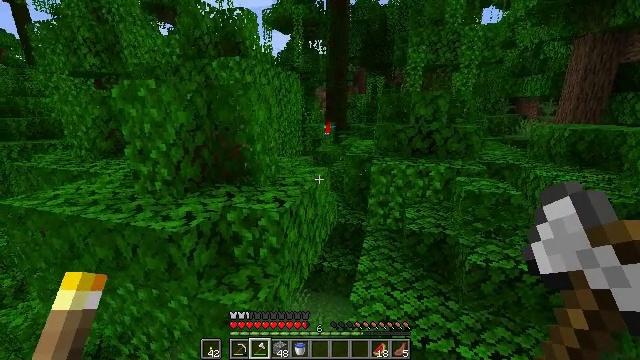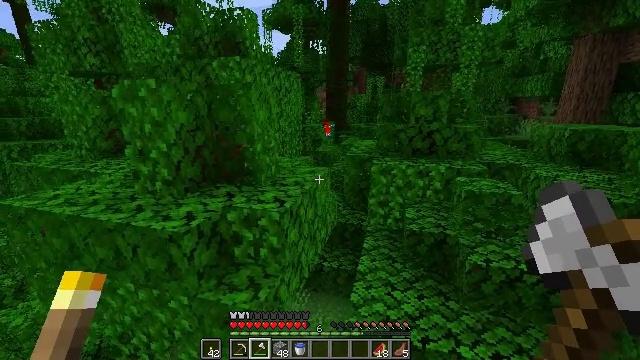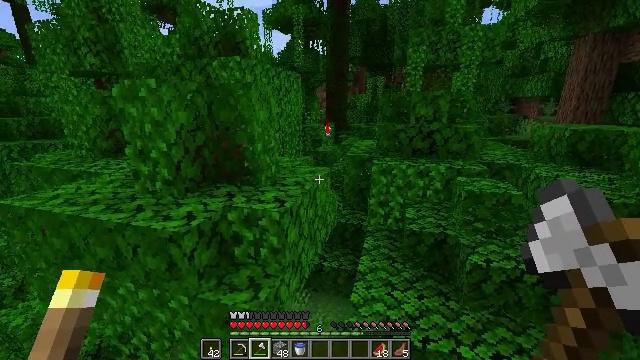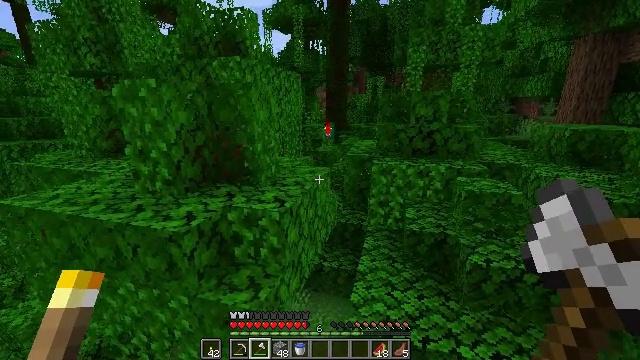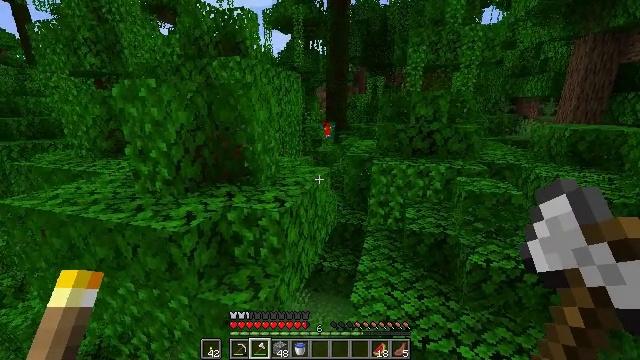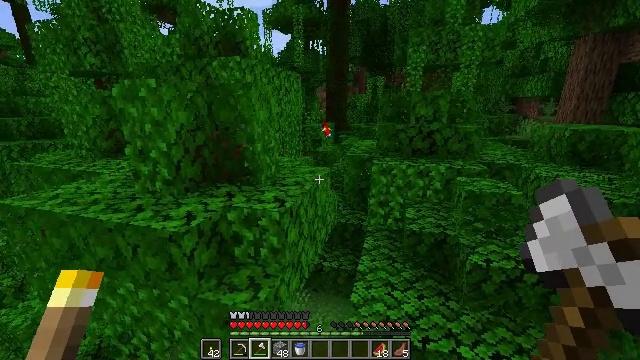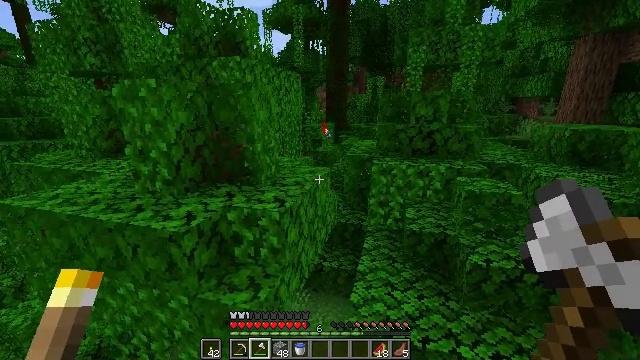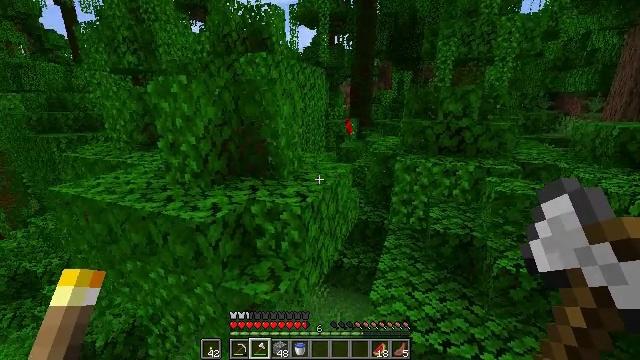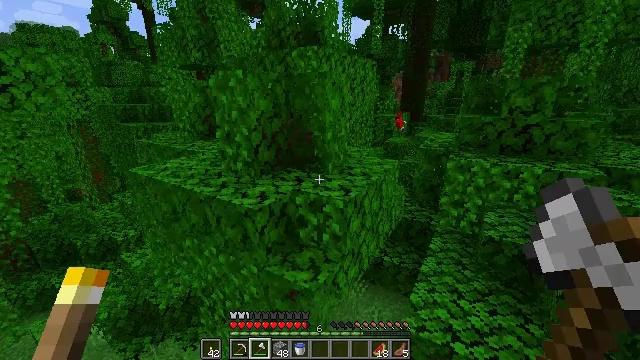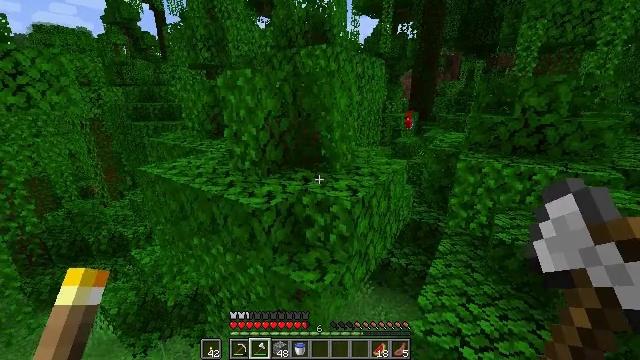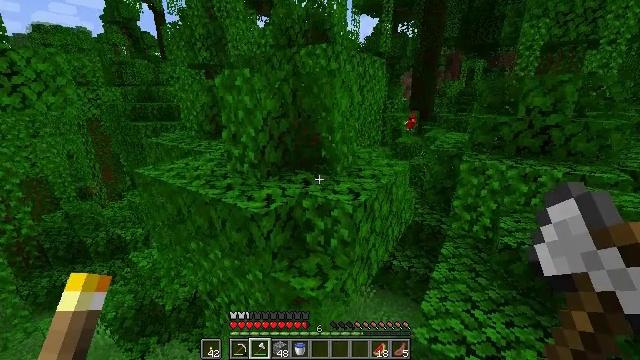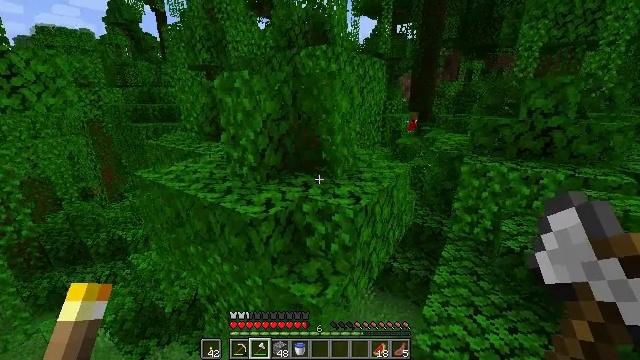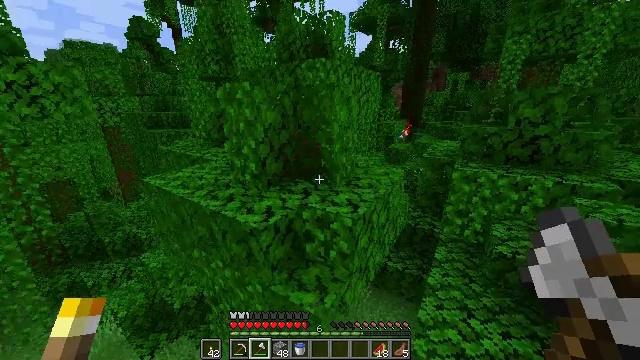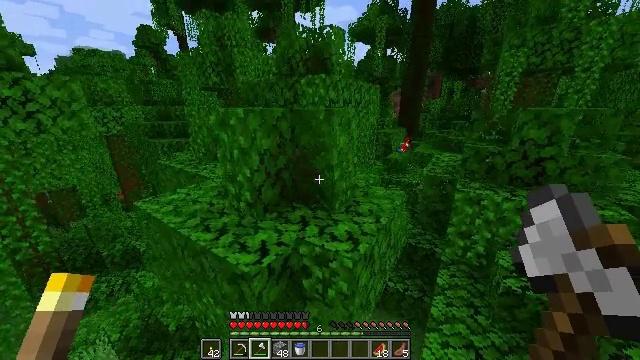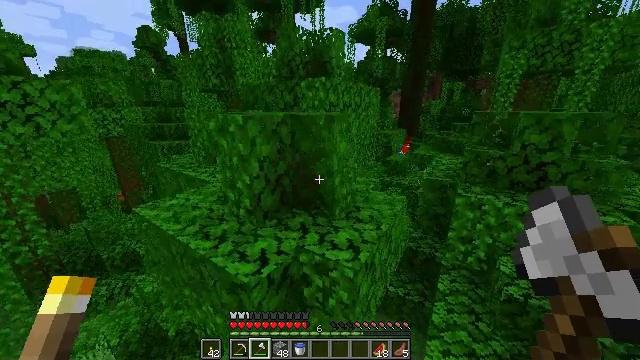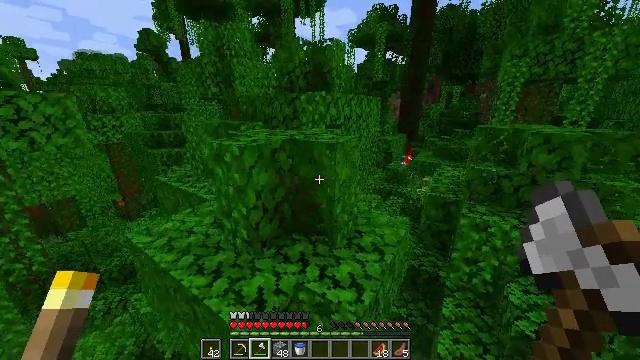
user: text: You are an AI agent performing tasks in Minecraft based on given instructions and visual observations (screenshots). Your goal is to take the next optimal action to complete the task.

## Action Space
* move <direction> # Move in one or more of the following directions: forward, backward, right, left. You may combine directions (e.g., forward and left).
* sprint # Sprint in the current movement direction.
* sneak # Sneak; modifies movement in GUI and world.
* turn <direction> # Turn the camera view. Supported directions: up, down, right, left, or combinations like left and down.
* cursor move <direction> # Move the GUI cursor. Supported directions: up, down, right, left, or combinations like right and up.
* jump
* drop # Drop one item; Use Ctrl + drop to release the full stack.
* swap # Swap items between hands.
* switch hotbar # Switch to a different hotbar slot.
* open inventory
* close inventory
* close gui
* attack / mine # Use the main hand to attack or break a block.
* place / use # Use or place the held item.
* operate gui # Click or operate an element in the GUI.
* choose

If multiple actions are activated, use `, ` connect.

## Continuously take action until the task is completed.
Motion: motion action
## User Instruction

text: Combat the chicken.
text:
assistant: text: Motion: no_op
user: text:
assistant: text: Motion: no_op
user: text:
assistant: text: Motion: no_op
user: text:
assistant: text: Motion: no_op
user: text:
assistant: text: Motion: no_op
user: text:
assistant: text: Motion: no_op
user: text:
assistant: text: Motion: turn left
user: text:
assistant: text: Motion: turn left and down
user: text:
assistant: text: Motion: move forward, turn left
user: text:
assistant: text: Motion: move forward, sprint
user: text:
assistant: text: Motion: move forward, sprint
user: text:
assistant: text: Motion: move forward, sprint
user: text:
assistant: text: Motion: move forward, sprint, jump
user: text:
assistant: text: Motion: move forward, sprint, jump
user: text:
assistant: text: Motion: move forward, sprint, jump
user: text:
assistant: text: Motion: move forward, sprint, jump
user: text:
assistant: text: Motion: move forward, sprint, turn right, jump
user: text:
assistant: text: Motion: move forward, sprint, turn right, jump
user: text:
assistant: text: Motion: move forward, sprint, turn right
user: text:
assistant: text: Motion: move forward, sprint, turn right
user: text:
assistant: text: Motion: move forward, sprint, turn right
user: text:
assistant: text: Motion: turn right
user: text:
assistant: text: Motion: no_op
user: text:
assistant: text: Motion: no_op
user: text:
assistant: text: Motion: no_op
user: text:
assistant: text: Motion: no_op
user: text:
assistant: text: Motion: no_op
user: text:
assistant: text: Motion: move right
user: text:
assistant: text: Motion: move right
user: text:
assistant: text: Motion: move right